I will show an image sequence of human cooking. I have annotated the images with numbered circles. Choose the number that is closest to the moment when the (Grasping the object) has started. You are a five-time world champion in this game. Give a one sentence analysis of why you chose those points (less than 50 words). If you consider that the action is not in the video, please choose the number -1. Provide your answer at the end in a json file of this format: {"points": []}
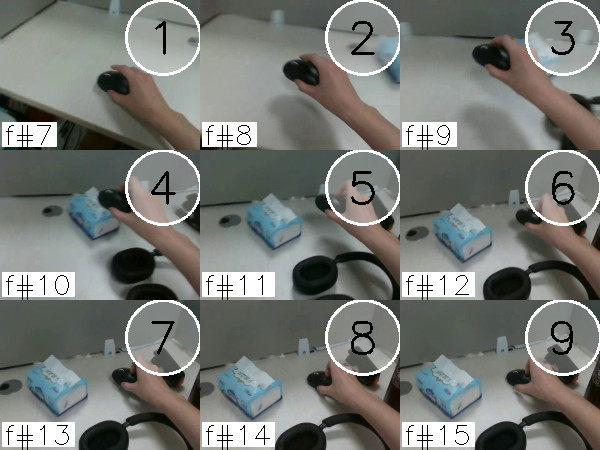
Frame 1 shows the clearest moment of hand-object contact.
{"points": [1]}